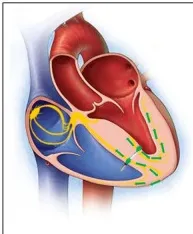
(F) A diagram of 3830 pacing lead capturing the LBB and the right ventricular myocardium by the ring at the same time (the green arrow) after planting the permanent pacemaker.
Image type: radiology (x_ray)